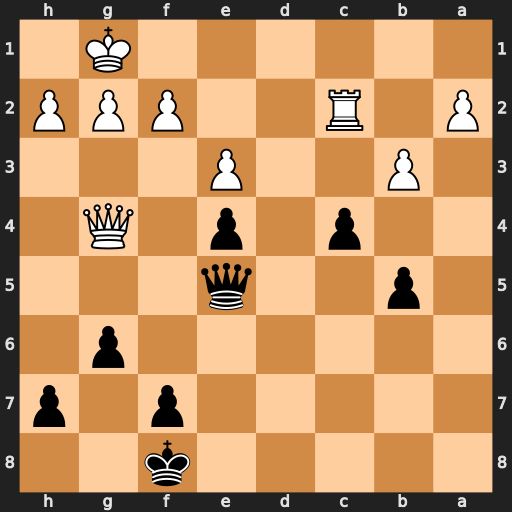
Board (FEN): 5k2/5p1p/6p1/1p2q3/2p1p1Q1/1P2P3/P1R2PPP/6K1
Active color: b
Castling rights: -
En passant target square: -
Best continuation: Qa1+ Rc1 Qxc1+ Qd1 Qxd1#